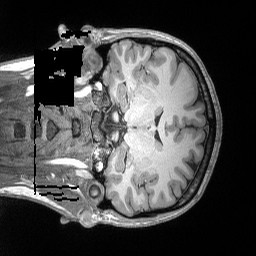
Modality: T1w
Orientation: coronal
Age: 21
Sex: female
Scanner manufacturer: siemens
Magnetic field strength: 3 T
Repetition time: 2.2 s
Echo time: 0.00169 s